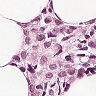
Metastatic tissue present: yes